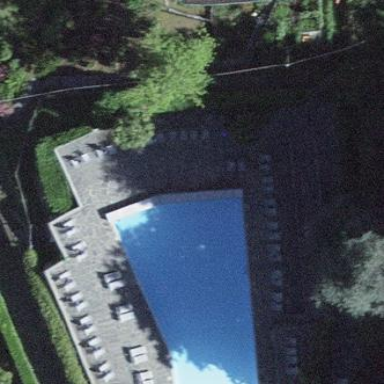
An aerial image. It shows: Swimming pool located in leisure land.